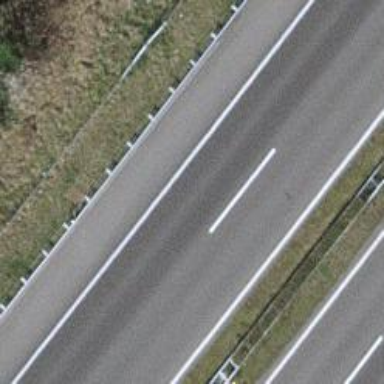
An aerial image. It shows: Asphalt motorway.